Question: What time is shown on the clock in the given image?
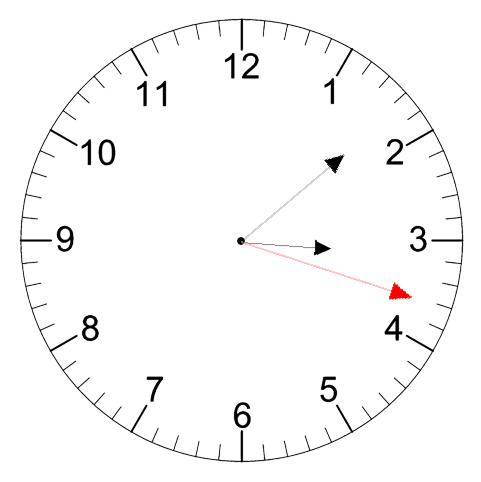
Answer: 03:08:18